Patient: sex F, age 62
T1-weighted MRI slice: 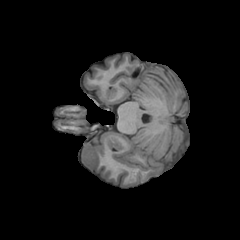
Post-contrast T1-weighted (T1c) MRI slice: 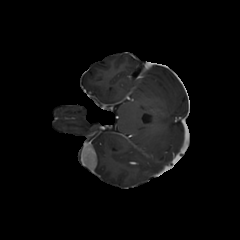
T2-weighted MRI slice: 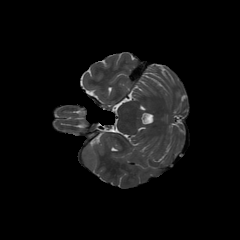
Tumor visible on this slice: no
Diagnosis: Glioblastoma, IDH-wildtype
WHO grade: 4